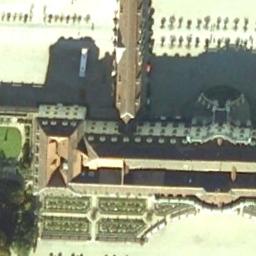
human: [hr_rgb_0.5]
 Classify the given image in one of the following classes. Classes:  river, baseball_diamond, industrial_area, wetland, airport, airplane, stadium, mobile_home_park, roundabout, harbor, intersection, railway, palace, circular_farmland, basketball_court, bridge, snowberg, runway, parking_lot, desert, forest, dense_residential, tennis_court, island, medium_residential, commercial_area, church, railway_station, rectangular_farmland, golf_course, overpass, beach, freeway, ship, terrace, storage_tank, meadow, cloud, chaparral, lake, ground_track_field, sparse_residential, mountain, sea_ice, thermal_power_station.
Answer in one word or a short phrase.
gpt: palace